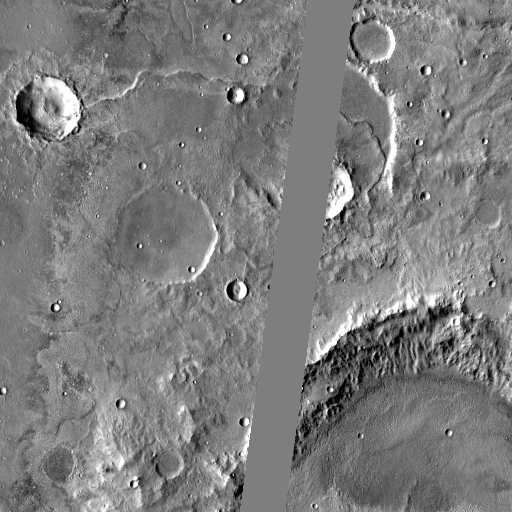
Crater classes present: Background, Other, Layered, Buried